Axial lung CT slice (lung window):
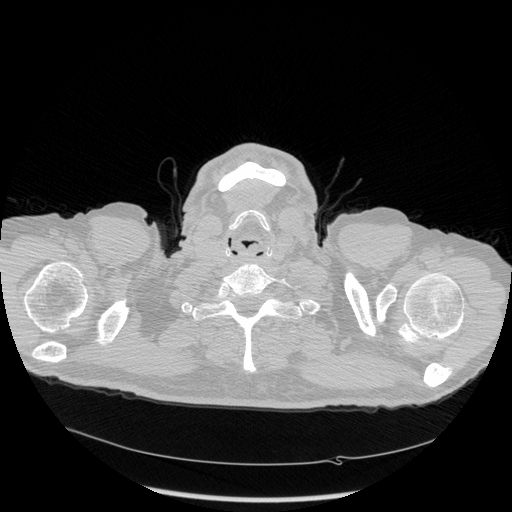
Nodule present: no